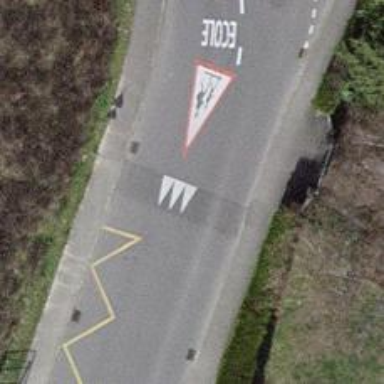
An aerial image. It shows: Traffic hump for calming the traffic.